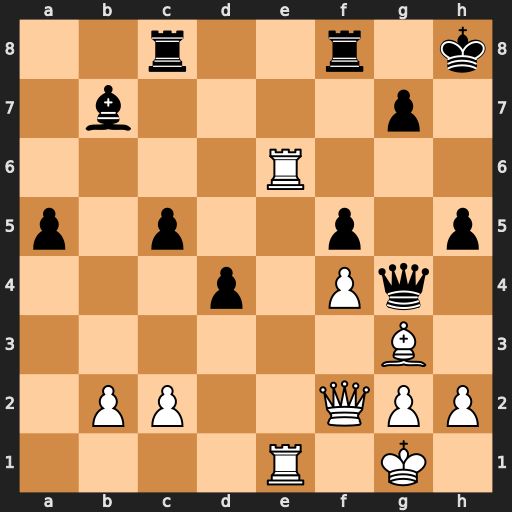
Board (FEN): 2r2r1k/1b4p1/4R3/p1p2p1p/3p1Pq1/6B1/1PP2QPP/4R1K1
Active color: w
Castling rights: -
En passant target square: -
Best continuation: h3 Qxg3 Qxg3